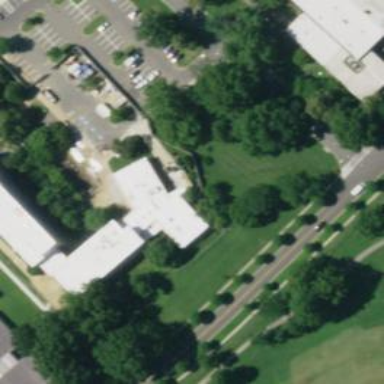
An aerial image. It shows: Government office building.